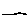
Label: line